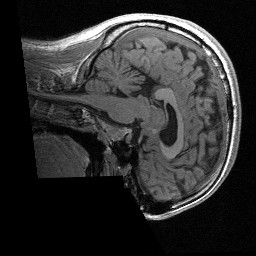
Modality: T1w
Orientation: sagittal
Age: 25
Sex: male